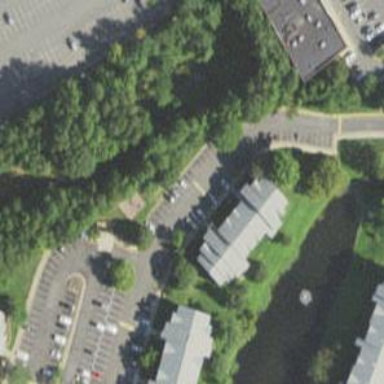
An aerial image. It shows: Parking space.